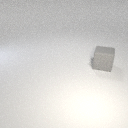
large gray rubber cube